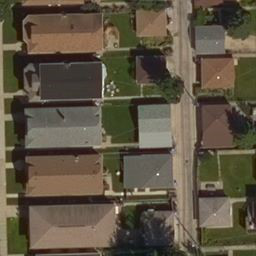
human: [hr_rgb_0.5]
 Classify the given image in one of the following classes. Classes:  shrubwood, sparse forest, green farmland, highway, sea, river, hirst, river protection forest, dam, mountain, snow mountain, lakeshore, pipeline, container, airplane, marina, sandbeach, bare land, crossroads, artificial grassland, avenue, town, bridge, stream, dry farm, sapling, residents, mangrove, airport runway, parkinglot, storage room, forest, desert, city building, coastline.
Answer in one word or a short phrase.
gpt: residents